Interaction volume radius: 10 \u00c5
Interaction volume height: 30 \u00c5
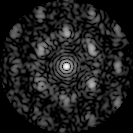
Disorder parameter: 0.5666